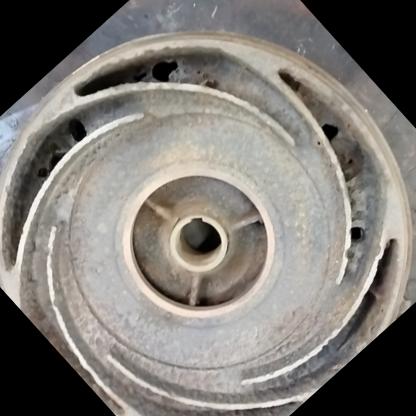
Klasa: inne